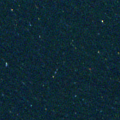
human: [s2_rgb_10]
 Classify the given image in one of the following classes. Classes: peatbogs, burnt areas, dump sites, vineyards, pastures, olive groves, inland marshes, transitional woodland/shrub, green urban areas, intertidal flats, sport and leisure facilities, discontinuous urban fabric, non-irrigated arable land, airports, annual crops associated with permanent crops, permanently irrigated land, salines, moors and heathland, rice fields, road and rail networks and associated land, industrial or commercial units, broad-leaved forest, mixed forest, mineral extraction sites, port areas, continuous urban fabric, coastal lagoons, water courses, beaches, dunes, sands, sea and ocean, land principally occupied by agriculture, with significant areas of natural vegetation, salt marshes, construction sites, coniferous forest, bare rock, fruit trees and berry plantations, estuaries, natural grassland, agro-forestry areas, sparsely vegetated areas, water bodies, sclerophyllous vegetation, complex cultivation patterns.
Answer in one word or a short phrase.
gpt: sea and ocean